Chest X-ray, PA view. Patient: 51 years old, sex F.
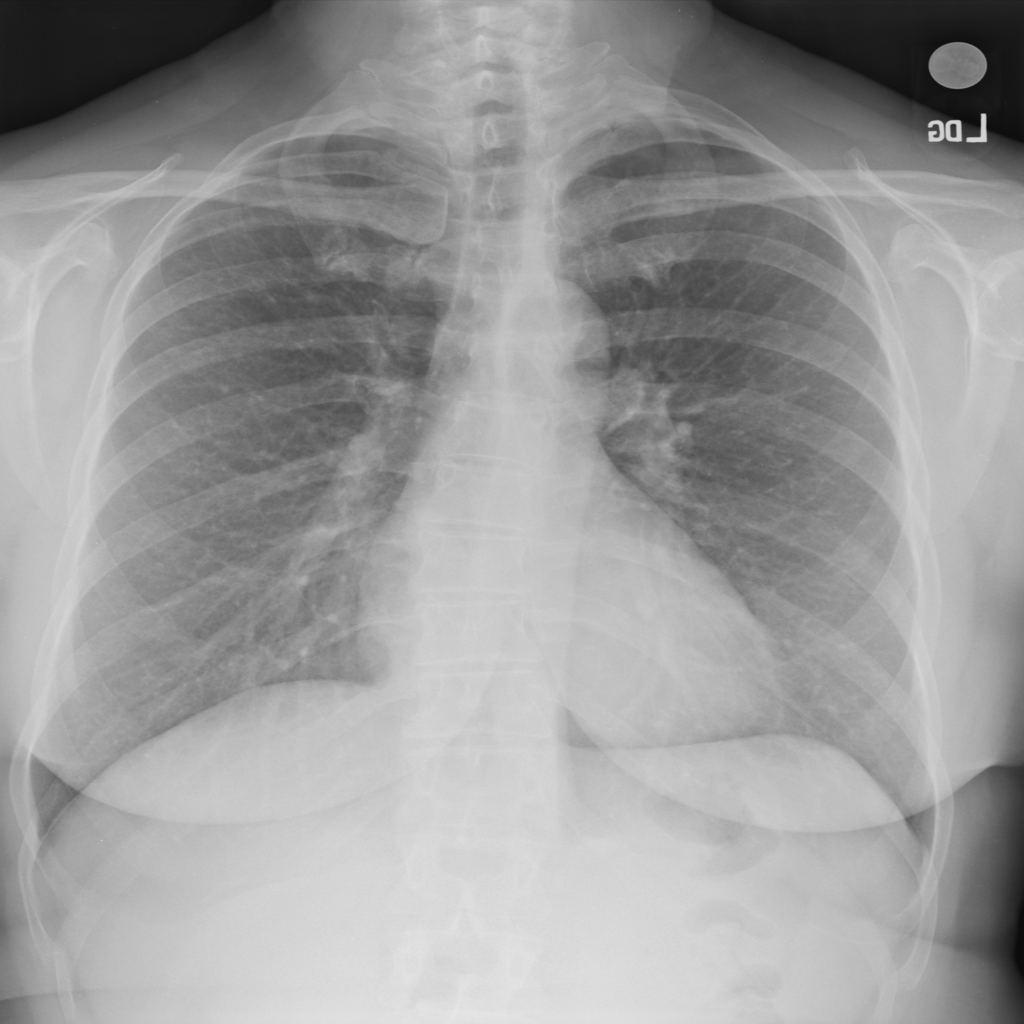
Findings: No Finding